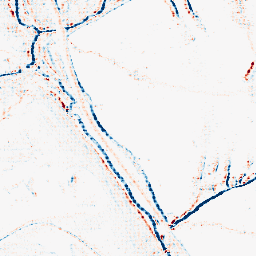
Category: morphological
Decomposition family: morphological_rect
Decomposition parameters: operation: average
width: 5
height: 3
Upsampling method: sinc_blackman
Upsampling parameters: scale: 4
kernel_size: 4
Upsampling scale: 4